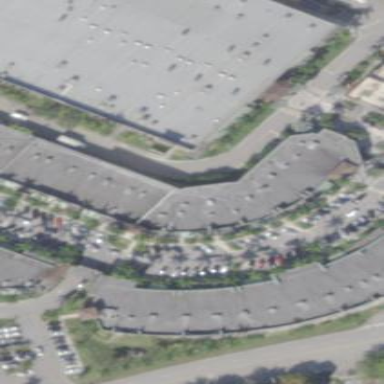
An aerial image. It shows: Retail building.